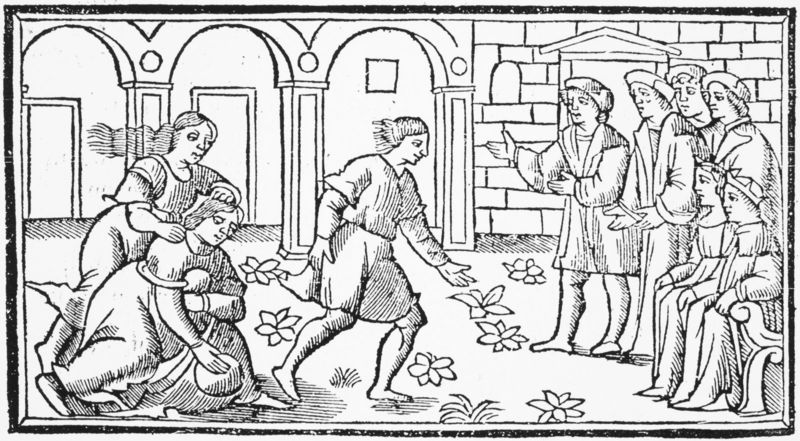
Titel: Illustration aus Agostinis Tutti gli libri de Ovidio Metamorphoseos tradutti
Schlagwörter: kampf, mann, frauen, menschen, sitzen, blumen, fenster, frau, hut, hüte, kleid, kleider, männer, pfeiler, schwarz, säule, säulen, gras, haus, rasen, wiese, wand, diener, mensch, stein, steine, gelehrte, hände, boden, haare, pflanze, pflanzen, krone, fassaden, türen, laufen, mauer, grafik, hof, figuren, könig, schauspiel, bögen, spiel, fugen, druck, schnitt, einfarbig, mittelalter, ehrerbietung, königin, monarch, sklaven, kniefall, wan, königspaar, k, bediener, steine fugen